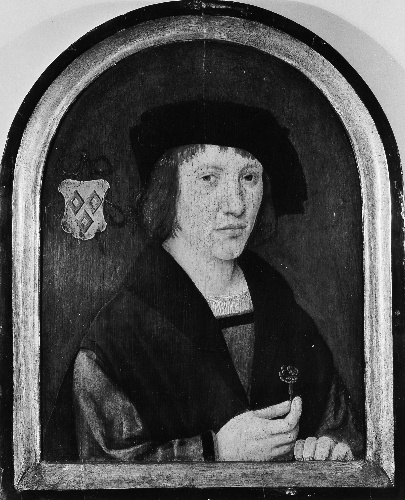
Title: Portrait of a Young Man of the Van Steynoert Family
Artist: Netherlandish Painter
Artist bio: first quarter 16th century
Object type: Painting
Classification: Paintings
Medium: Oil on wood
Dimensions: Overall, with arched top and engaged frame, 16 1/8 x 12 3/4 in. (41 x 32.4 cm); painted surface 13 5/8 x 10 1/8 in. (34.6 x 25.7 cm)
Department: European Paintings
Credit line: The Friedsam Collection, Bequest of Michael Friedsam, 1931
Accession year: 1932
Repository: Metropolitan Museum of Art, New York, NY
Tags: Men|Portraits